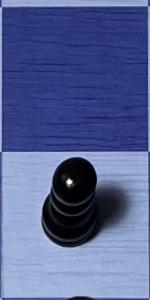
Label: Pawn_Black